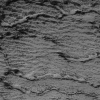
Atmospheric dust classification: not_dusty